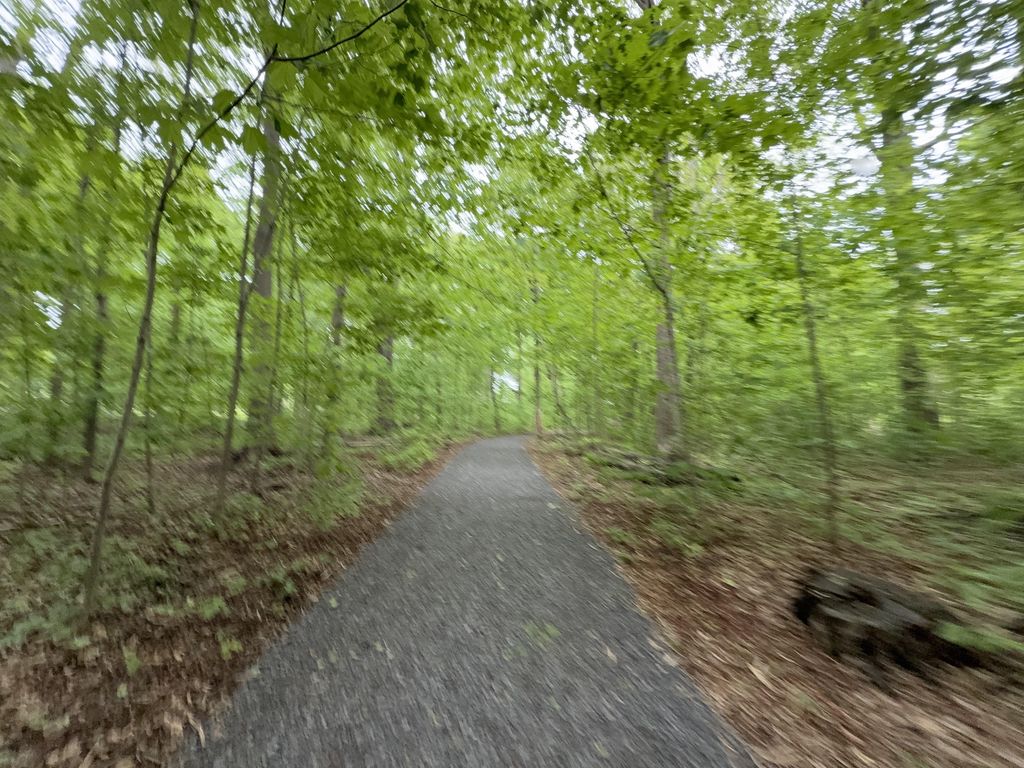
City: montreal